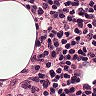
Metastatic tissue present: no